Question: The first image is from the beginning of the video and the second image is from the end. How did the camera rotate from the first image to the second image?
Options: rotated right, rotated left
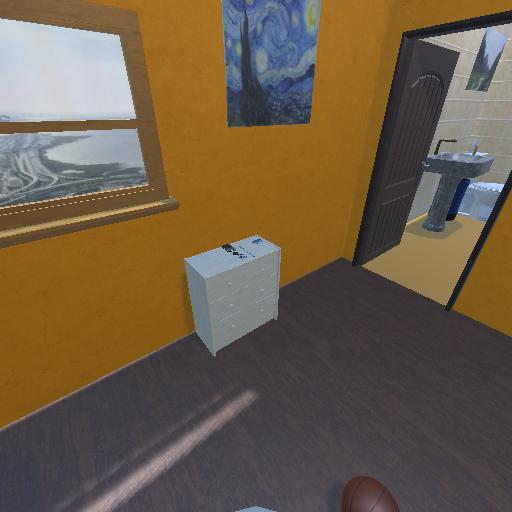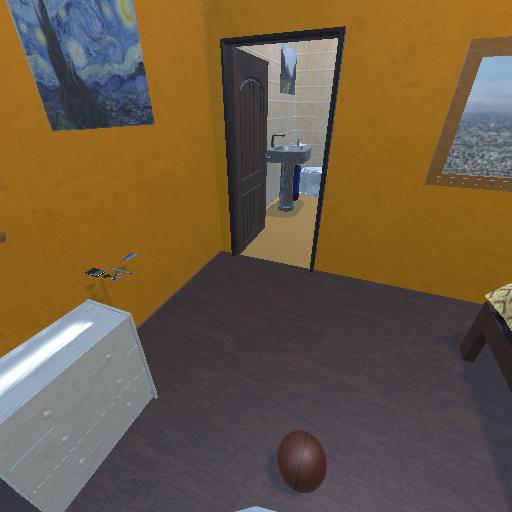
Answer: rotated right